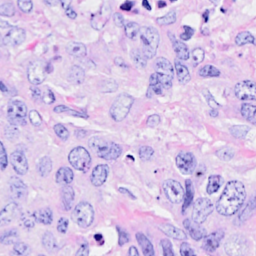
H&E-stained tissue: Breast